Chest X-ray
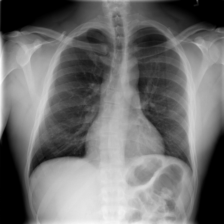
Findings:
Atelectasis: negative
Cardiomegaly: negative
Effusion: negative
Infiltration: negative
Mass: negative
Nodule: negative
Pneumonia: negative
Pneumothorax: negative
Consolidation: negative
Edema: negative
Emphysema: negative
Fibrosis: negative
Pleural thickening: negative
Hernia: negative